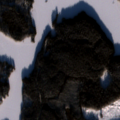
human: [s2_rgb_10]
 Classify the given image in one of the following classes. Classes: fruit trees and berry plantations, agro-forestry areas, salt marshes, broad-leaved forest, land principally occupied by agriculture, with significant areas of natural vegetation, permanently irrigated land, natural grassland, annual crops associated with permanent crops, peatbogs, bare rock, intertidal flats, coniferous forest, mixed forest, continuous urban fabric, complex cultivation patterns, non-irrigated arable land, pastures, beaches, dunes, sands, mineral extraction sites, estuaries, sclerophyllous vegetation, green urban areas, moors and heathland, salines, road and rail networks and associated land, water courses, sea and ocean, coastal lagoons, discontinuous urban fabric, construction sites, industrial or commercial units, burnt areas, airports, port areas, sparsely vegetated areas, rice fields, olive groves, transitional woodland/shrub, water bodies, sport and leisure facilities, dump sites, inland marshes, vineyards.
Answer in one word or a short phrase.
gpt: coniferous forest, mixed forest, water bodies